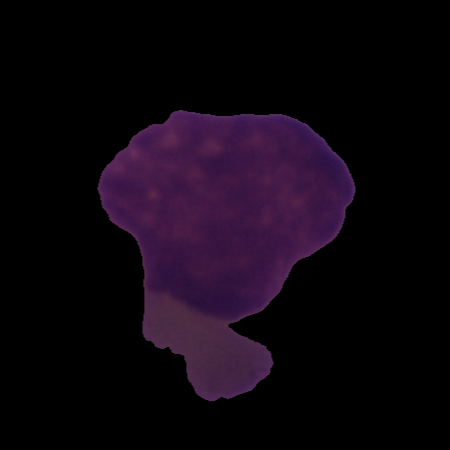
Label: cancer